Question: I'm subclassing 'InputMethodService' to create my own personal keyboard. A lot of stuff already works quite nice. But now I'm playing around with the suggestion bar (also called "candiate view"). For now I'm just trying to load a static layout with one button in it:
'''
@Override public View onCreateCandidatesView() {
LayoutInflater mLayoutInflater = LayoutInflater.from(this);
mView = mLayoutInflater.inflate(R.layout.suggestion_bar, null);
return mView;
}
'''
The result looks like this:

Which is exactly what I expected, but with one big issue: the button in the suggestion bar is not selectable or clickable at all.
Any thoughts?
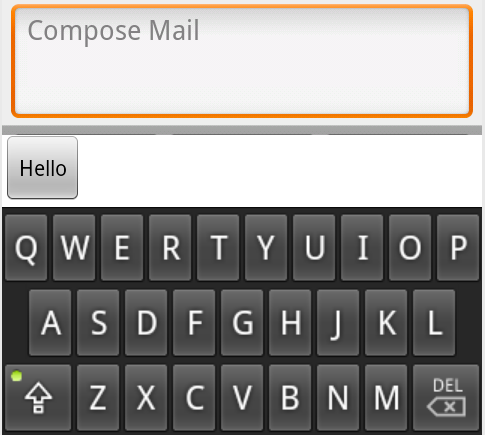
Answer: Did you implement the interfaces for clicking, etc in your view? Also the View class has a static method to inflate views so you can just say
'''
View.inflate(R.layout.suggestion_bar, null);
'''
instead of keeping a reference to the inflater.